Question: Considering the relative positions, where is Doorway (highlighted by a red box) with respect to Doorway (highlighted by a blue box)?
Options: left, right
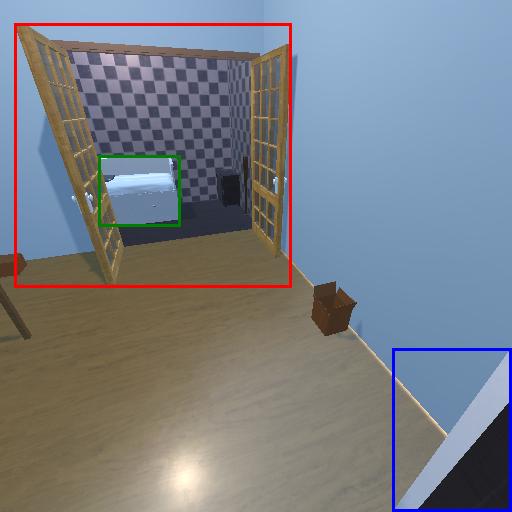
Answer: left